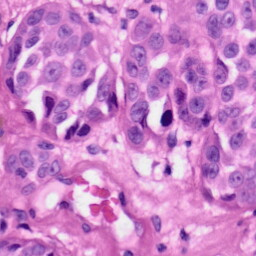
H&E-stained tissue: Skin